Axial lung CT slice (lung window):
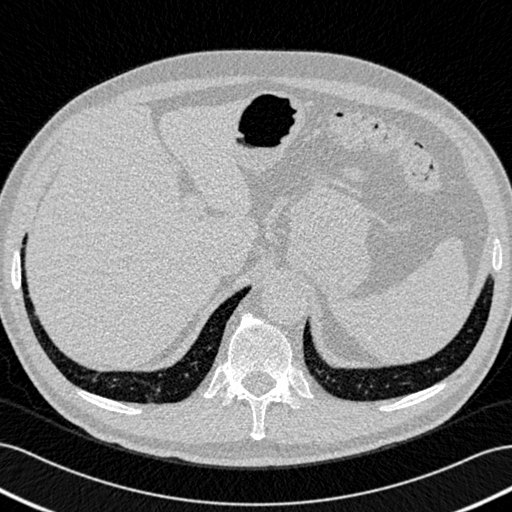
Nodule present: no